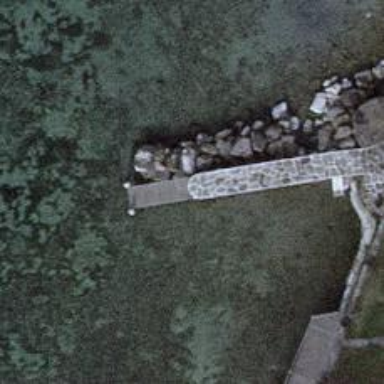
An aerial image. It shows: Breakwater structure.